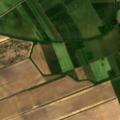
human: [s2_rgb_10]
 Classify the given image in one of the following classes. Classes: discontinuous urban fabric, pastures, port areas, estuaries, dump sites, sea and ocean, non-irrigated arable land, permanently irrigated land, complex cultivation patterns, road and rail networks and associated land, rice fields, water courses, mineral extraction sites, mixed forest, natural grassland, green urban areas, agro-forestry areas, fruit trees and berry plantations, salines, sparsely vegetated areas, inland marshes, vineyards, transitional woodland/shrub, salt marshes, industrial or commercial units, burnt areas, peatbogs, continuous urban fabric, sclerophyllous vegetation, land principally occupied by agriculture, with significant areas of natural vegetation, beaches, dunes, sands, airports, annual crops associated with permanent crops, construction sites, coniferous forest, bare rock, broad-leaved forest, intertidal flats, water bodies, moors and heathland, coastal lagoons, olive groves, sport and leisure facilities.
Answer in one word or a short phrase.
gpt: non-irrigated arable land, fruit trees and berry plantations